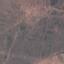
Land use / land cover: HerbaceousVegetation